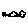
Label: cloud